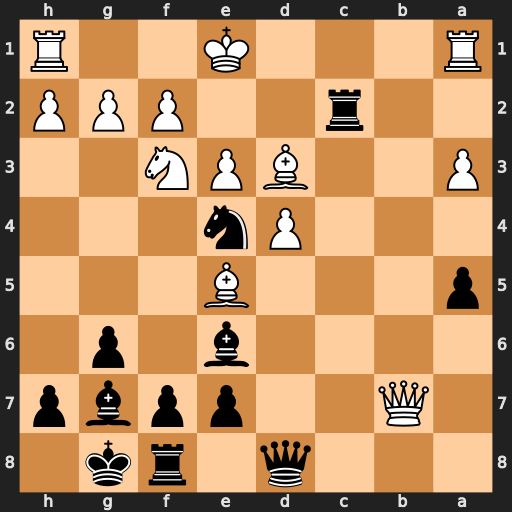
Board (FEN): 3q1rk1/1Q2ppbp/4b1p1/p3B3/3Pn3/P2BPN2/2r2PPP/R3K2R
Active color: b
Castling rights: KQ
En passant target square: -
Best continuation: Nc5 Qb5 Bd7 Qxc5 Rxc5